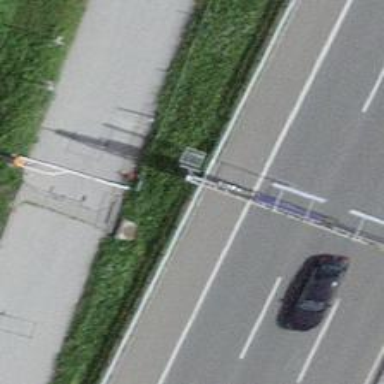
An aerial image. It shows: Gantry structure.